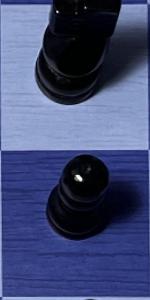
Label: Pawn_Black